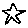
Label: star